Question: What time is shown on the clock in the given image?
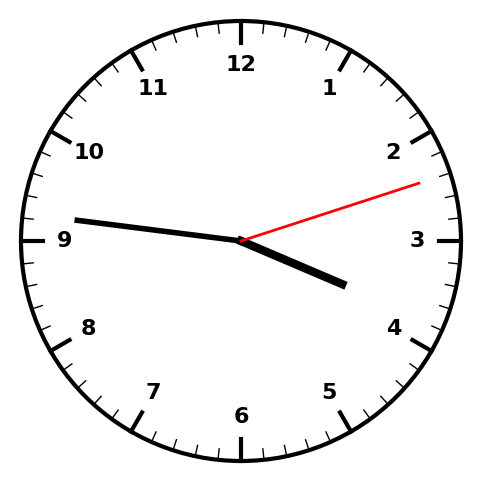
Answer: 03:46:12